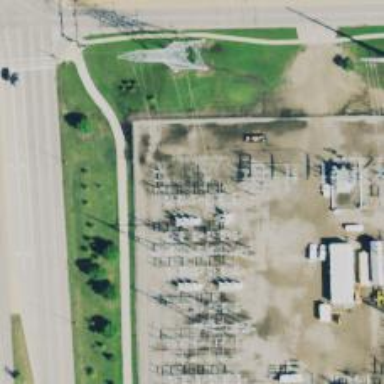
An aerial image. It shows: Switch used for power control.